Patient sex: M
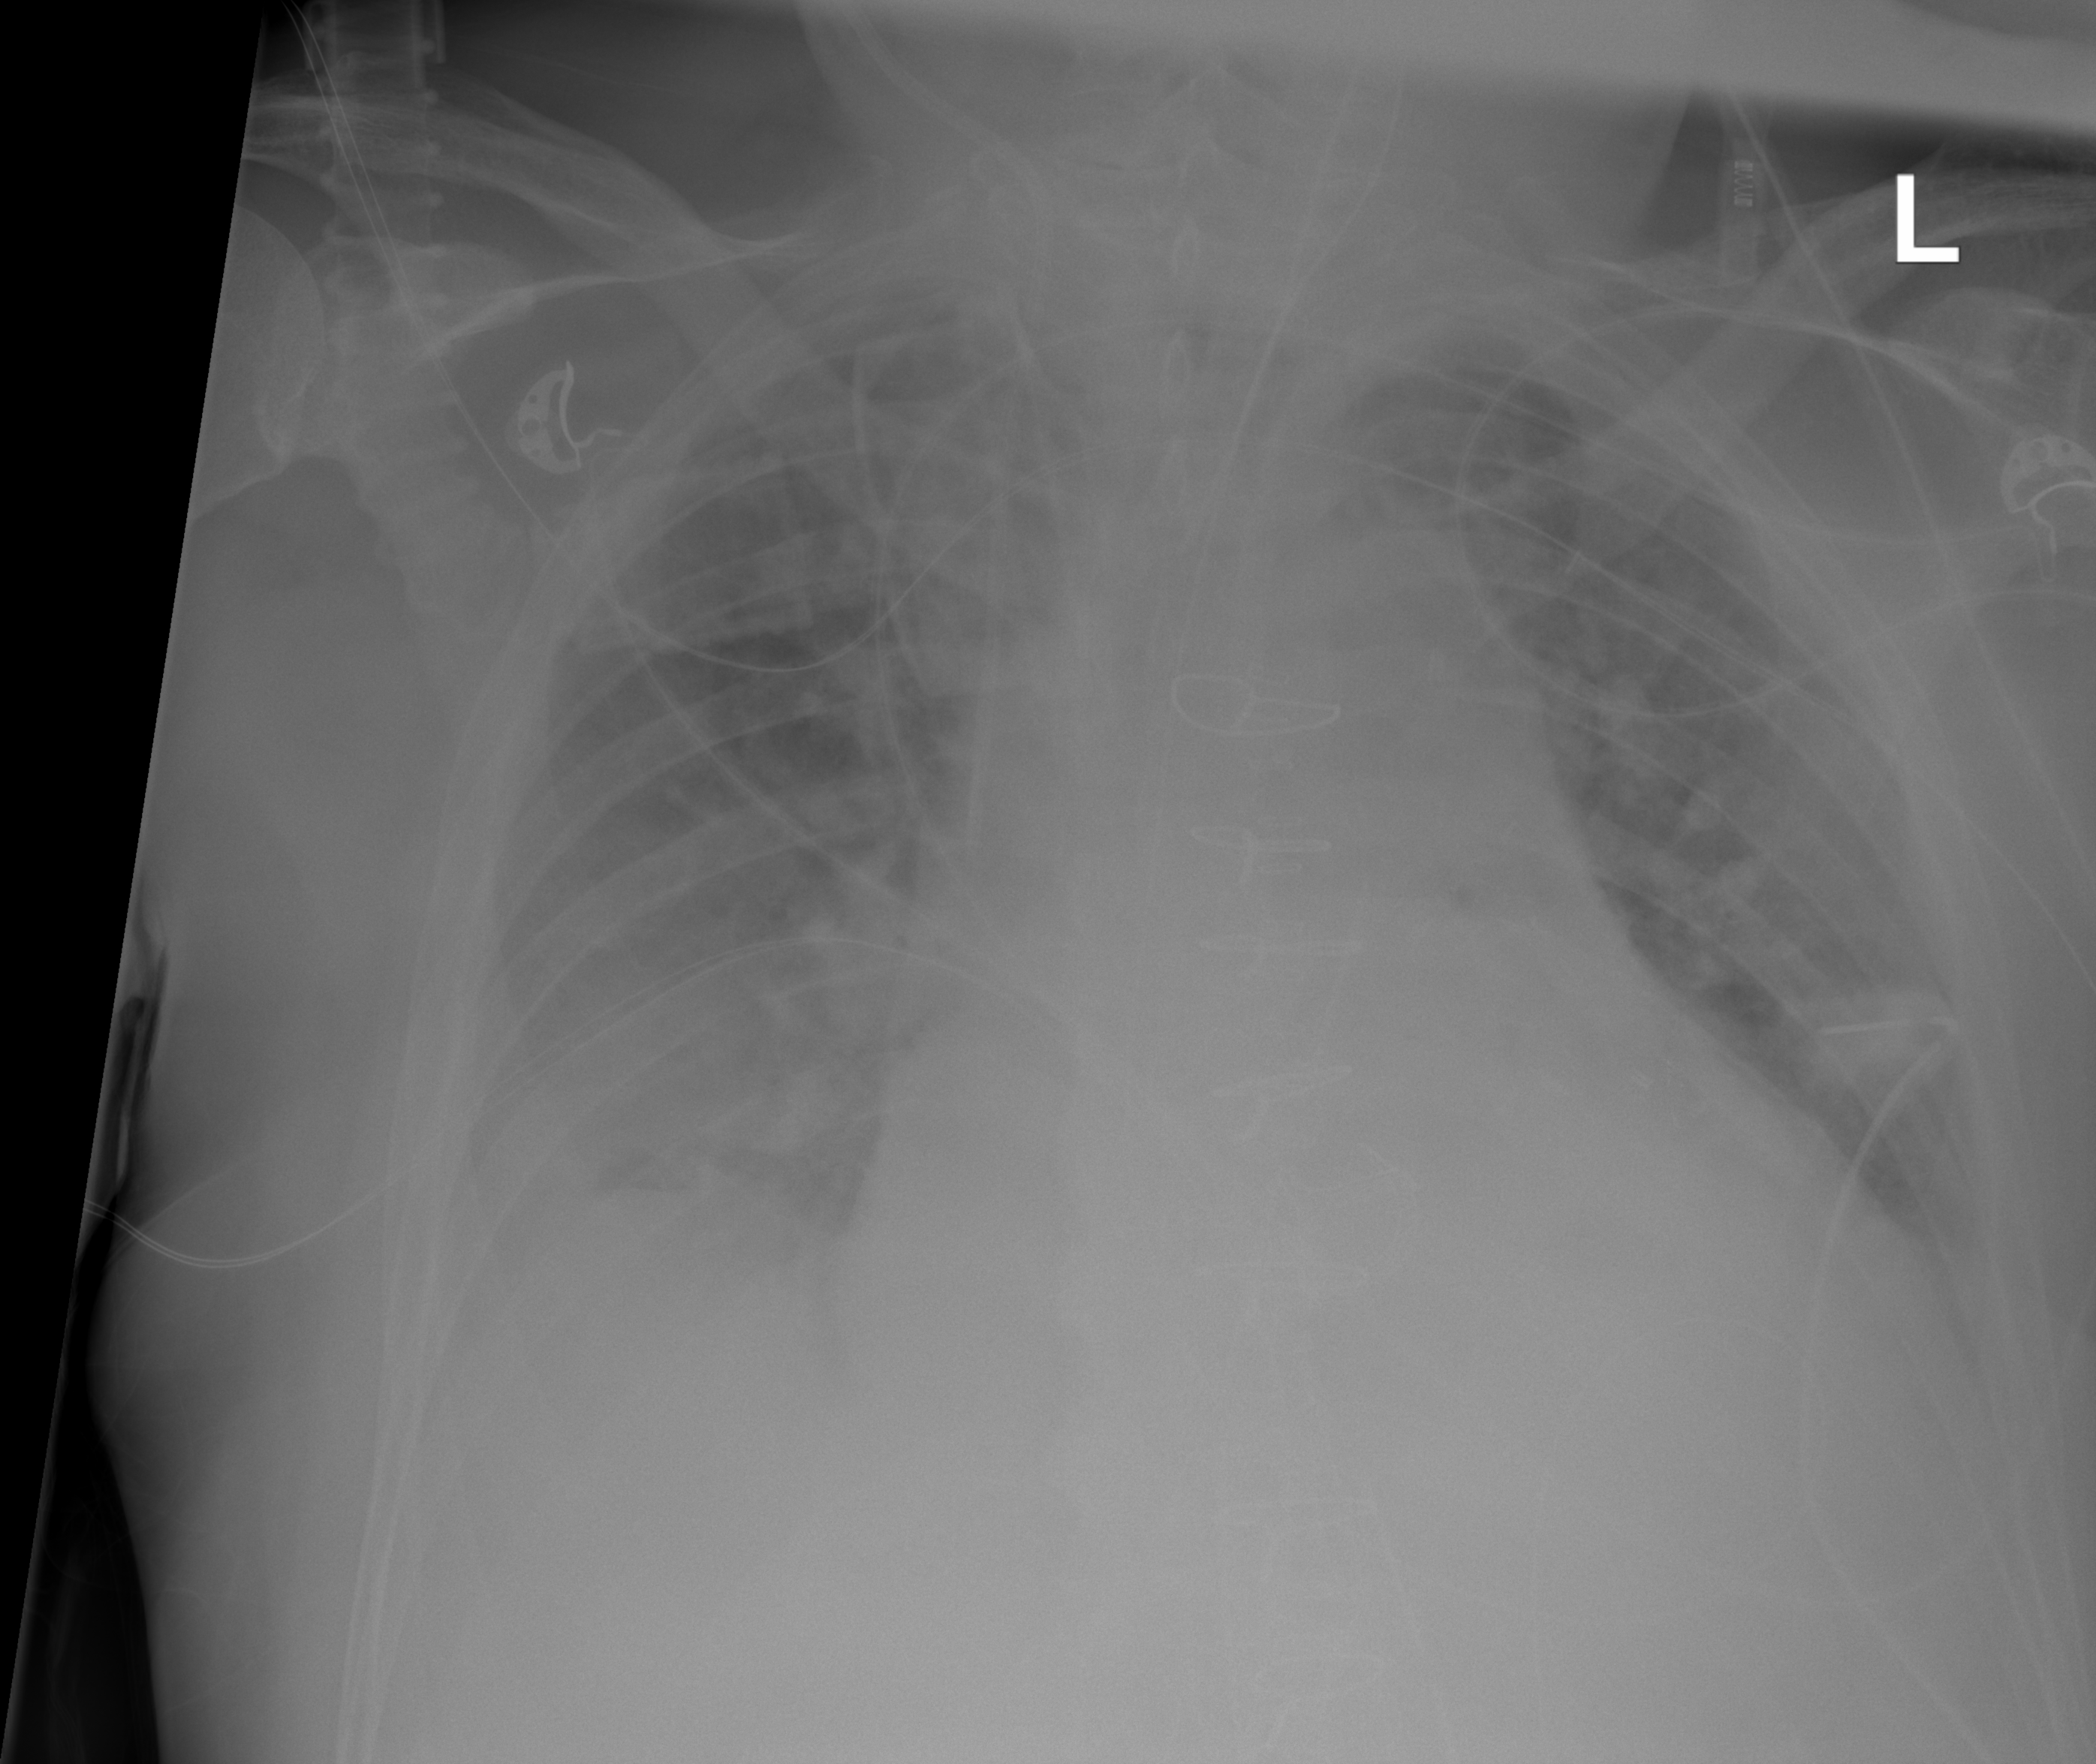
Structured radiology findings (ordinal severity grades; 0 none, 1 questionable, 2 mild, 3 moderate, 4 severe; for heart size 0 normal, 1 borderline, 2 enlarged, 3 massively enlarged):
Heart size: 2
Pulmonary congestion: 2
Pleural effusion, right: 2
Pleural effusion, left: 2
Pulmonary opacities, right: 2
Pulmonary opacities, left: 0
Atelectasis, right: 2
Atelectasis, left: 2